【题型】填空题　【知识点】平面几何　【难度】medium
如图，矩形$AOBC$的两边分别在$x$轴和$y$轴的正半轴上，将矩形$AOBC$绕点$A$顺时针旋转得到矩形$AO'B'C'$，反比例函数$y = \dfrac{k}{x}(k \neq 0)$经过点$B'$，若$O$的对应点$O'$恰好落在对角线$AB$的中点，$AO = 2$，则$k$的值为 \underline{\quad\quad\quad\quad}.

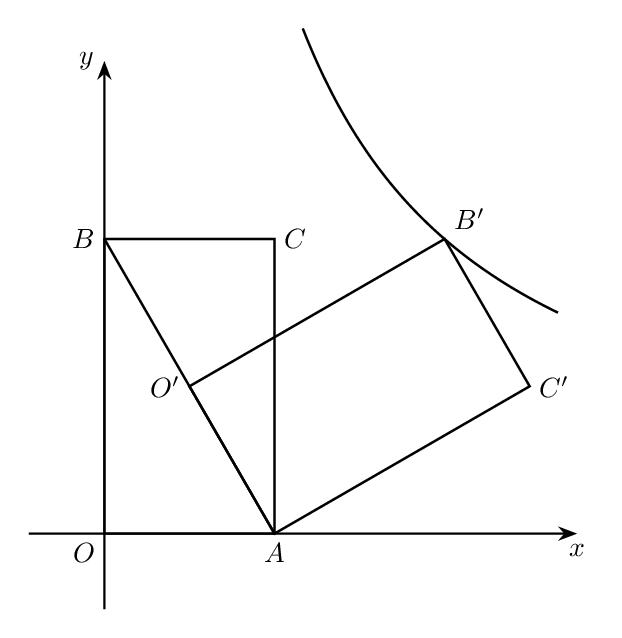
【解答】
\textbf{【答案】}$8\sqrt{3}$

\textbf{【解析】}解：过点$B'$作$B'D \perp x$轴于点$D$，连接$AB'$，

$\because$ 四边形$AOBC$是矩形，

$\therefore \angle AOB = 90^\circ$，

$\because$ 矩形$AOBC$绕点$A$顺时针旋转得到矩形$AO'B'C'$，$AO = 2$，

$\therefore AO = AO' = 2$，

$\because O$的对应点$O'$恰好落在对角线$AB$的中点，

$\therefore AO' = \dfrac{1}{2}AB$，

$\therefore AO = \dfrac{1}{2}AB$，

$\therefore AB = 4$，

$\therefore$ 在$\text{Rt}\triangle AOB$中，$OB = \sqrt{4^2 - 2^2} = 2\sqrt{3}$，$\sin\angle OAB = \dfrac{OB}{AB} = \dfrac{\sqrt{3}}{2}$，

$\therefore \angle OAB = 60^\circ$，

由旋转可知：$\angle OAB = \angle BAB' = 60^\circ$，$AB' = AB = 4$，

$\therefore \angle B'AD = 180^\circ - \angle OAB - \angle BAB' = 60^\circ$，

又$\because B'D \perp x$轴，

$\therefore \angle ADB' = 90^\circ$，

$\therefore \angle AB'D = 30^\circ$，

$\therefore$ 在$\text{Rt}\triangle ADB'$中，$AD = \dfrac{1}{2}AB' = 2$，$B'D = \sqrt{4^2 - 2^2} = 2\sqrt{3}$，

$\therefore OD = OA + AD = 4$，

$\therefore B'(4,2\sqrt{3})$，

$\because$ 反比例函数$y = \dfrac{k}{x}(k \neq 0)$经过点$B'$，

$\therefore k = 4 \times 2\sqrt{3} = 8\sqrt{3}$.

故答案为：$8\sqrt{3}$.
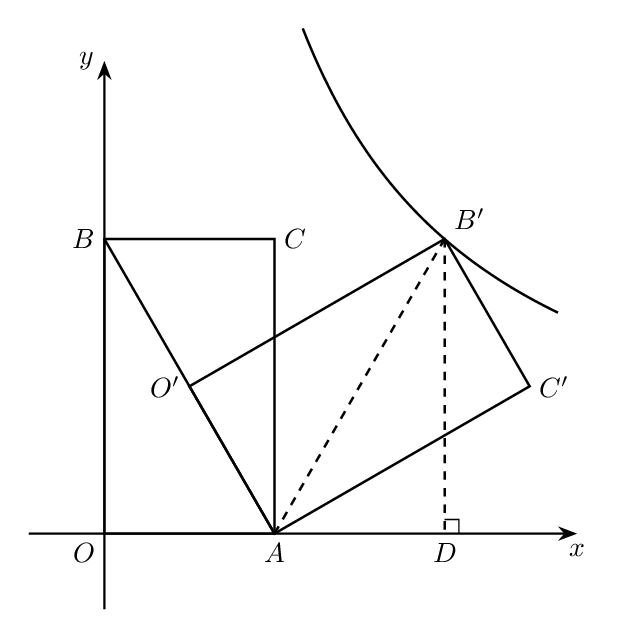